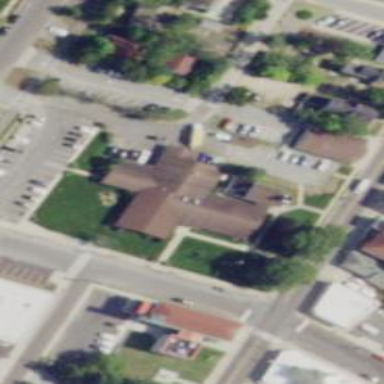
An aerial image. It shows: Police building.